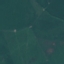
Land use / land cover class: Pasture